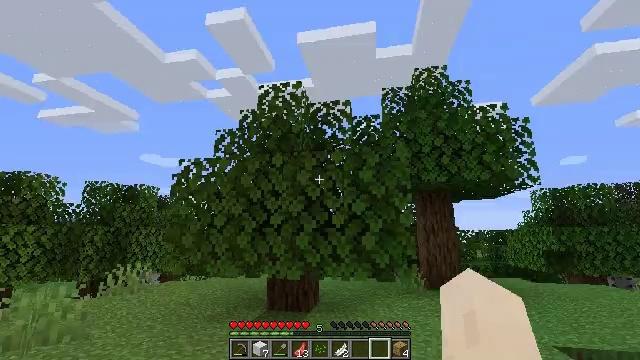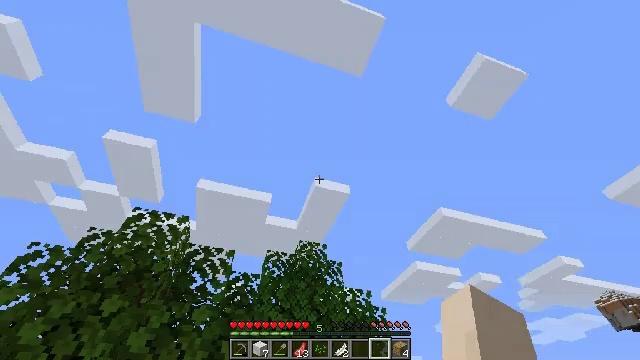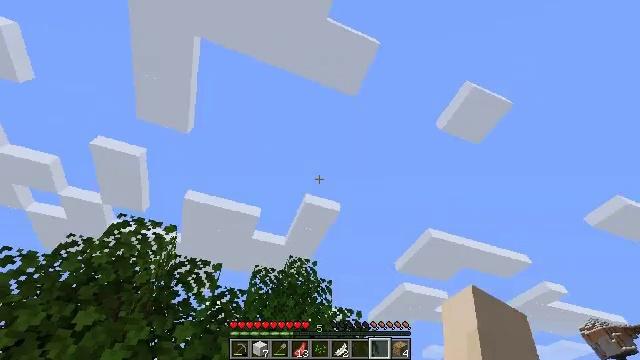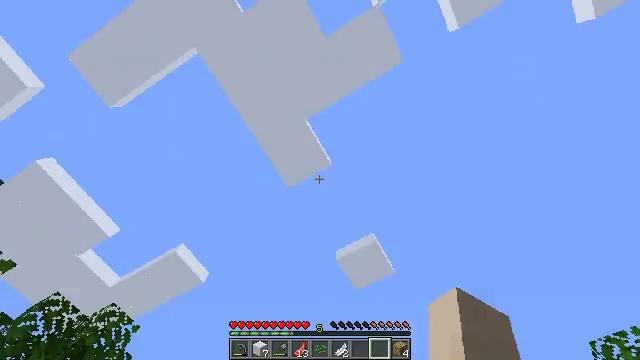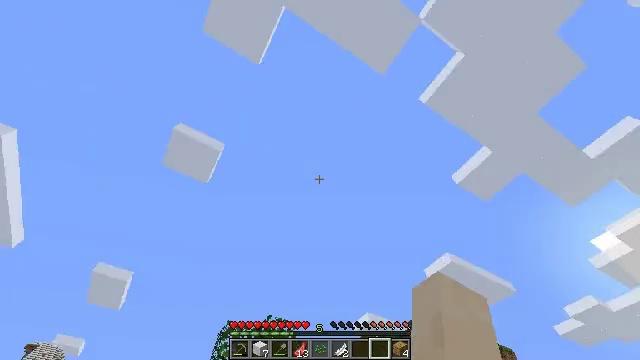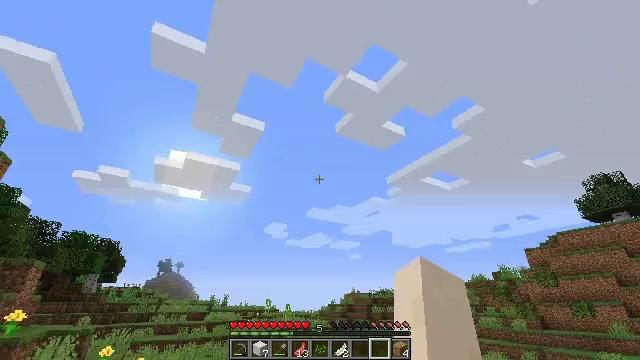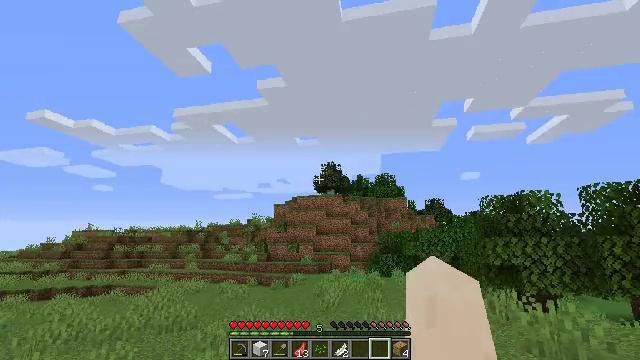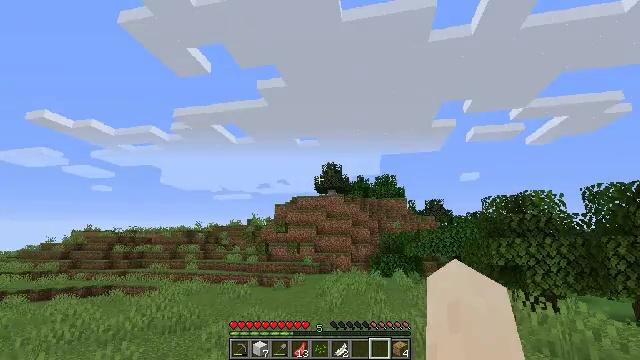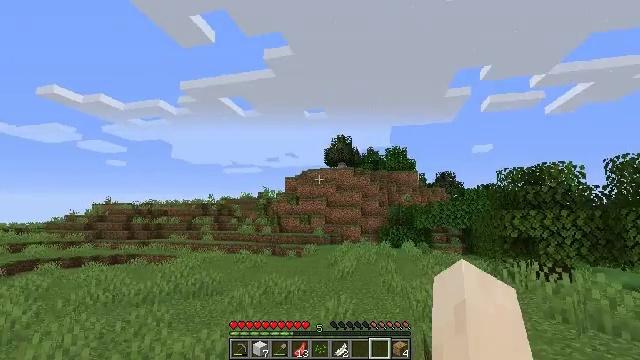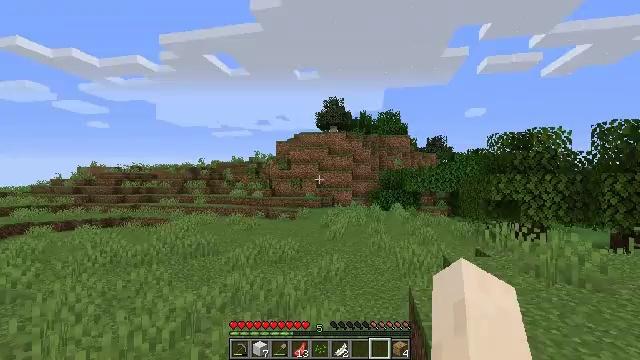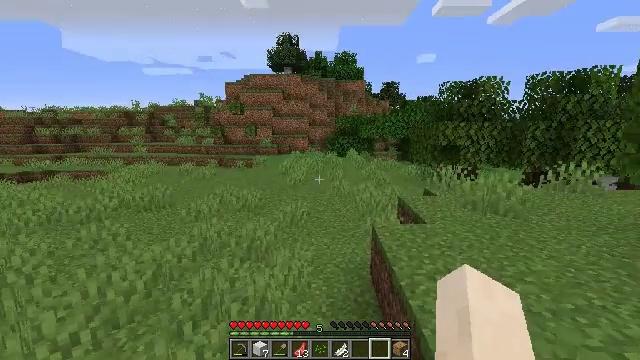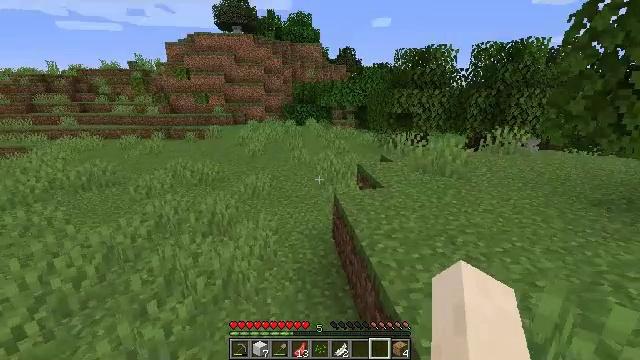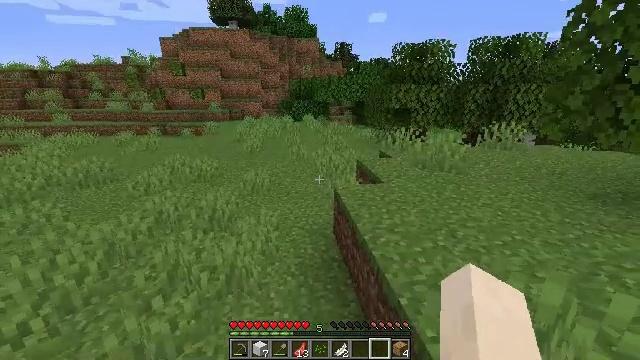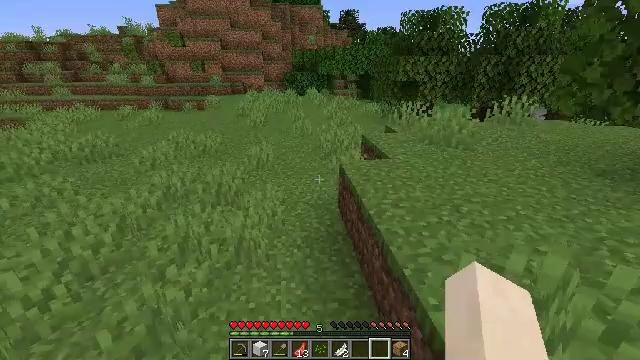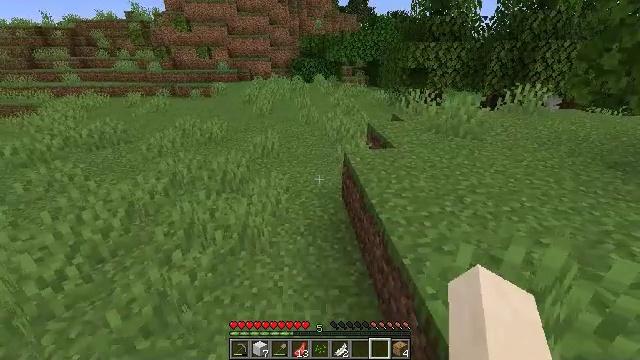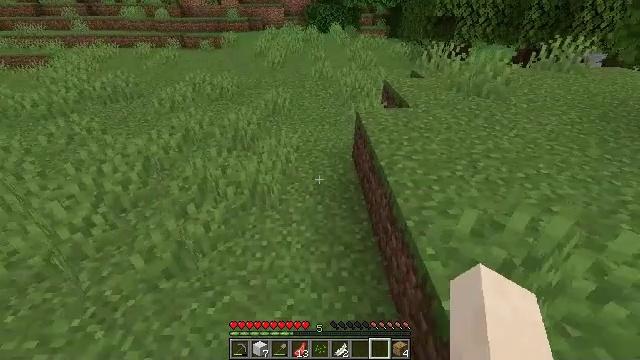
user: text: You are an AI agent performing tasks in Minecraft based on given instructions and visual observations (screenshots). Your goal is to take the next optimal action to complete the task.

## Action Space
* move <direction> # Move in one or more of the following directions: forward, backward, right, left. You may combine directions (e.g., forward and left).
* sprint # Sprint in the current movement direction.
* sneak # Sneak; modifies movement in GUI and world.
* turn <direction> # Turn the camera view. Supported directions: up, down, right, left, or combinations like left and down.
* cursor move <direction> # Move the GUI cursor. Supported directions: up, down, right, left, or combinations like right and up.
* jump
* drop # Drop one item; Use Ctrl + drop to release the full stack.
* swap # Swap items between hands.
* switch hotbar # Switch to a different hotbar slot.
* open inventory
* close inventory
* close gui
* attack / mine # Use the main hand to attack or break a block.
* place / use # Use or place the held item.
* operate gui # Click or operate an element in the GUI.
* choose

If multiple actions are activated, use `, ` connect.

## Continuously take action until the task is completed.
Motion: motion action
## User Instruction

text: craft item air
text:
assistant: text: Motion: move forward and move left, turn right and up
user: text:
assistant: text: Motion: move forward and move left, turn right and up
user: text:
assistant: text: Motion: move forward and move left, turn right and up
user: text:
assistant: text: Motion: move forward and move left, turn right and down
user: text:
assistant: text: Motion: move forward and move left, turn right and down
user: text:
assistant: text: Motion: move forward and move left, turn right and down
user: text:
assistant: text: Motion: move left
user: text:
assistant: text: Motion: move left, turn left and down
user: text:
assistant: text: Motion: move left, turn right and down
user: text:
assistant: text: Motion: turn right and down
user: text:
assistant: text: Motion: turn right and down
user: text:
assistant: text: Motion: no_op
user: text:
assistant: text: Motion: turn down
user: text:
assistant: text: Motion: move right, turn left and down
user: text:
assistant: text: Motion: move right, turn left and down
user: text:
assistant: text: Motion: move right
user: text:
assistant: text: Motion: move right
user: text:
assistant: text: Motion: move right
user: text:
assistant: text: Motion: move right
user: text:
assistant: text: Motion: move right, turn left
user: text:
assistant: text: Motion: move right, turn left and up
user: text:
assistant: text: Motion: move right, turn left and up
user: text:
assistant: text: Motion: move right, turn left and down
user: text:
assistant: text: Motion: move right, turn left and down
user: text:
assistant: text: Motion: move right, turn left and down
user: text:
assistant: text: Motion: move right, turn left
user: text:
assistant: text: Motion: move right, turn left
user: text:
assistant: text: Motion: move back and move right, turn left and up
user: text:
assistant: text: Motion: move back and move right, turn left
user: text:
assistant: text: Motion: move back